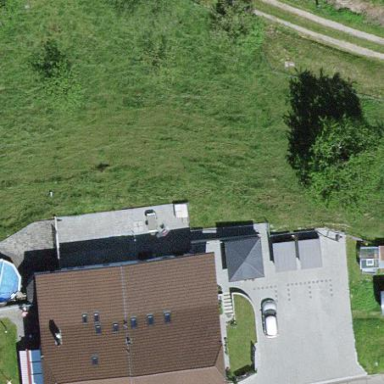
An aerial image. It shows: Residential building.